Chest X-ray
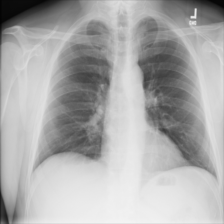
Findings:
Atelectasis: negative
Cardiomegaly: negative
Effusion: negative
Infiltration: negative
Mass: negative
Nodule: negative
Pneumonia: negative
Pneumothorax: negative
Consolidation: negative
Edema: negative
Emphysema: negative
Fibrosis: negative
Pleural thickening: negative
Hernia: negative